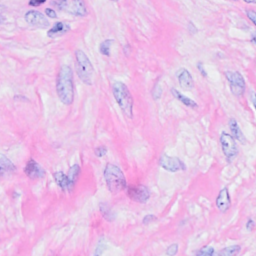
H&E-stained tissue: Breast